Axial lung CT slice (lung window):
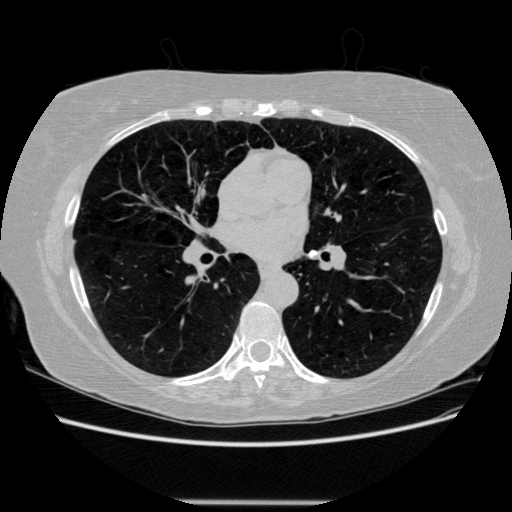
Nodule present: no